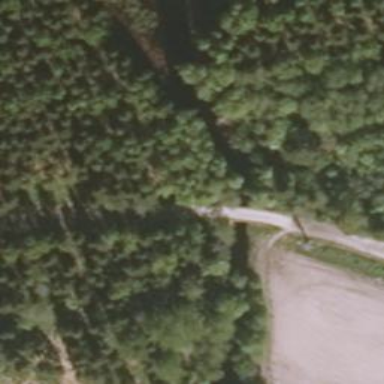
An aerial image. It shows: Tertiary road that crosses over historical bridge.